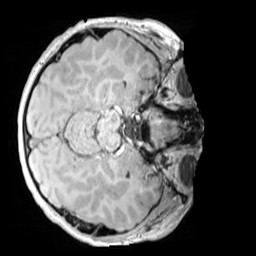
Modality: MP2RAGE
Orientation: axial
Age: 11
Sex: male
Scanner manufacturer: siemens
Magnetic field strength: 3 T
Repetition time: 4 s
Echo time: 0.00303 s